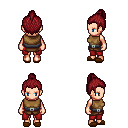
a pixel art fantasy rpg character, female body template, human, light skin, leather chest armor, red pants, brunette short topknot hairstyle, brown slippers, four views (front, back, left, right), 2x2 character sprite sheet, small pixel art, hard edges, no anti-aliasing